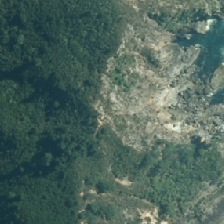
Land cover: low_producing_grassland